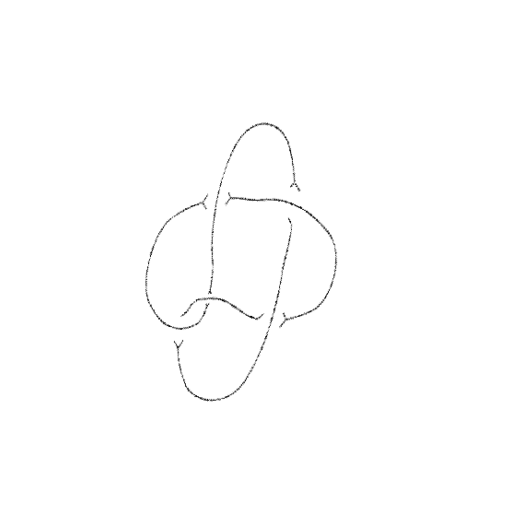
Crossing number: 5